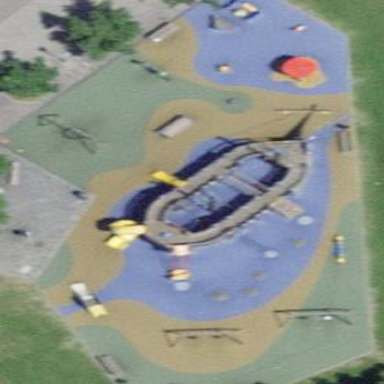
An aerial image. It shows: Playground area for leisure land.